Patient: sex F, age 86
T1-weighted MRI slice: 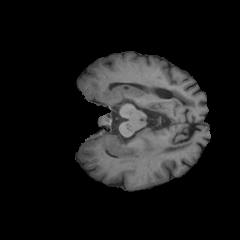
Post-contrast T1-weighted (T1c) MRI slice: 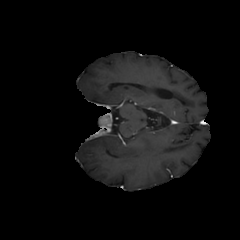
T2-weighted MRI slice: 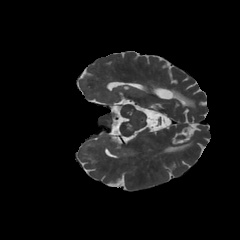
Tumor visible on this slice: no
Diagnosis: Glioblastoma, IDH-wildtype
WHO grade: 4